Question: I am having trouble with the following SIMPLE query:
'''
INSERT INTO table (
[Date],
[Name],
[Weight],
[Position],
[Effective_Maturity],
[Yield_to_Worst],
[Modified_Duration],
[OAD],
[CTD],
[OAC],
[OAS],
[Coupon],
[Credit_Rating],
[CUSIP],
[Market_Value],
[Principal],
[Yield_to_Maturity])
VALUES
('6/28/2013','ISHARES BARCLAYS TIPS BOND FUND','100','0','8.647','0.0772','0.0772','3.8629','8.204','8.2040','1.112','9.034','1.543','AAA','TIPETF','<PHONE>','178696')
GO
'''
I'm not sure which variable in my table cannot be converted to numeric and my knowledge of data types in MS SQL is lacking. However, I think most of these inputs correctly fit their respective data types. The table data types are:

Thanks!
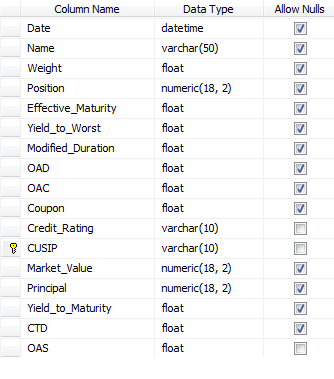
Answer: You try to put 'TIPETF' string in [Market_Value] column, which is numeric.